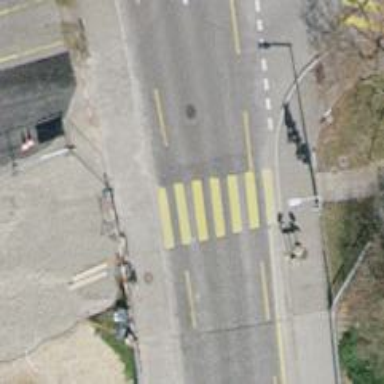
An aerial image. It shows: Marked footway crossing with zebra markings.